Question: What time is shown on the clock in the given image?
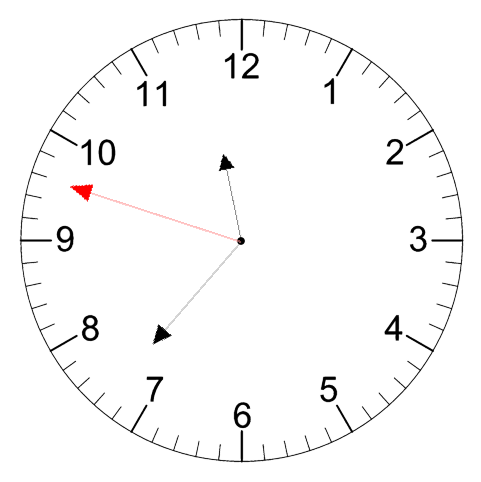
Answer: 11:36:48